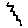
Label: zigzag